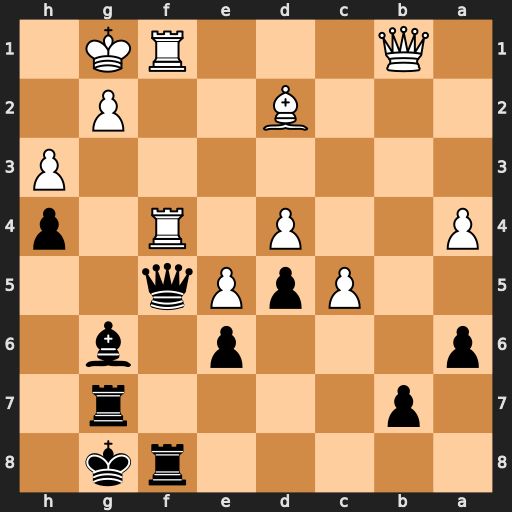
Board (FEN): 5rk1/1p4r1/p3p1b1/2PpPq2/P2P1R1p/7P/3B2P1/1Q3RK1
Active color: b
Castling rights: -
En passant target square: -
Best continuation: Qxf4 Rxf4 Bxb1